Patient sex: M
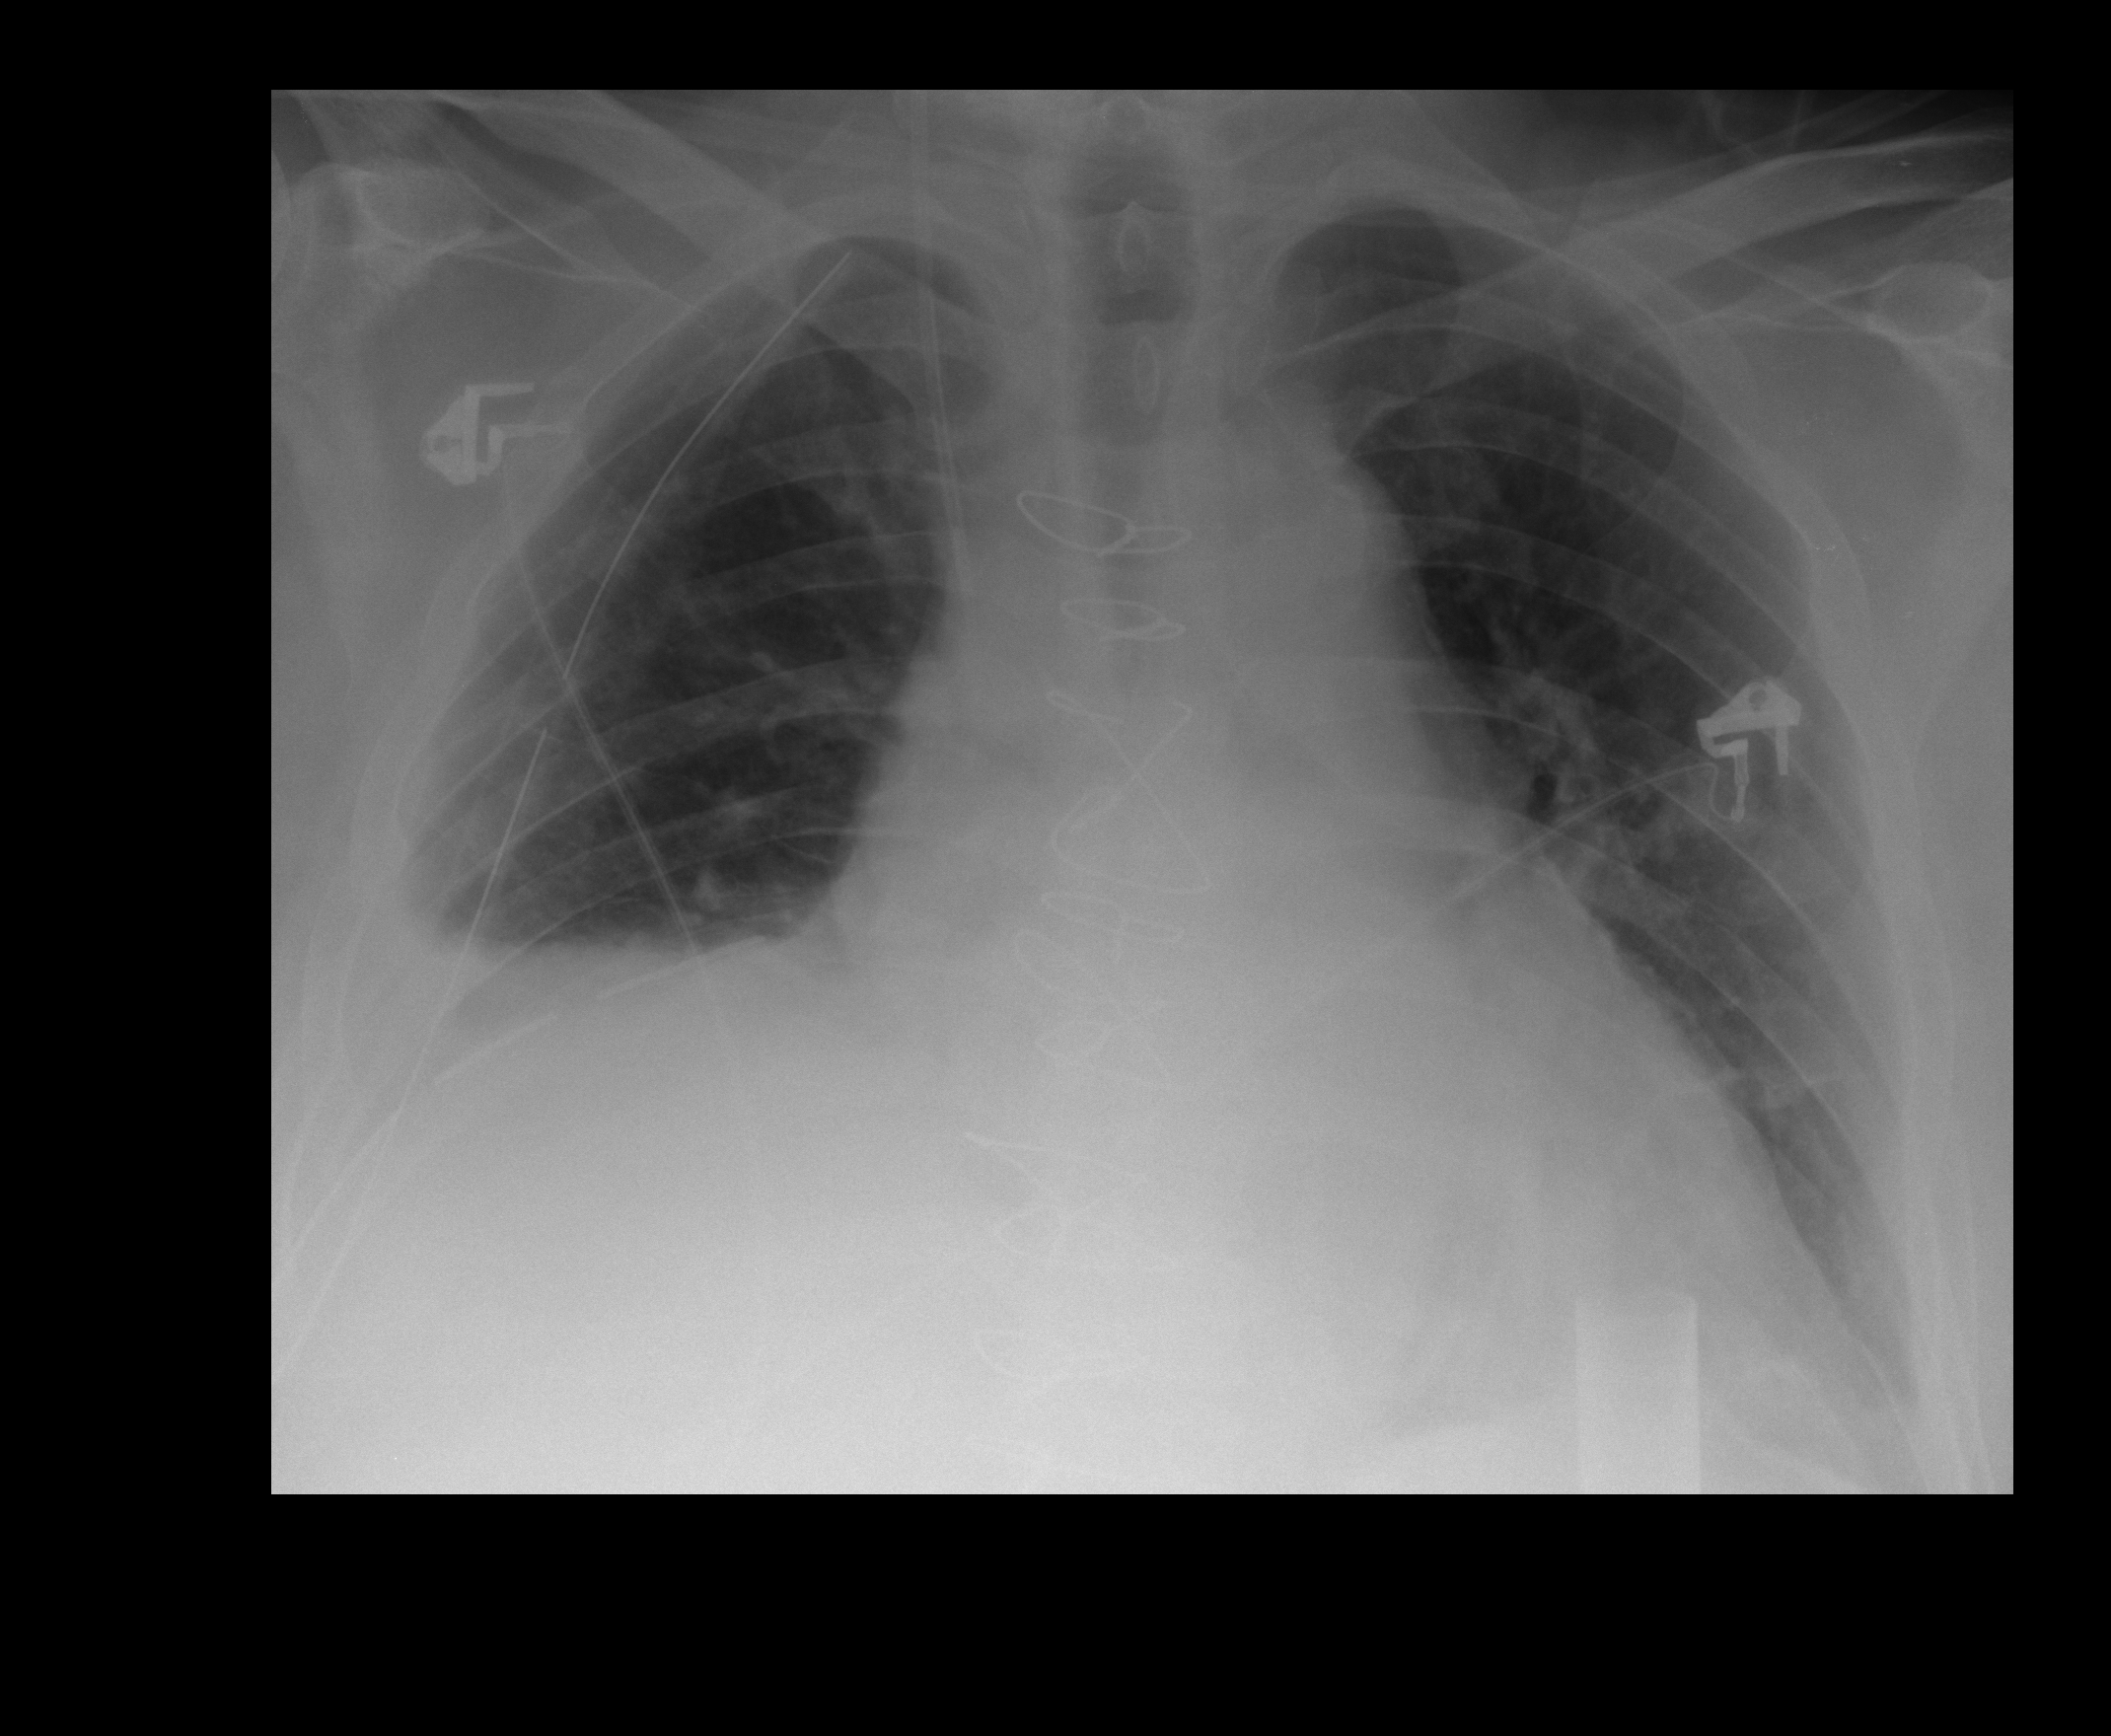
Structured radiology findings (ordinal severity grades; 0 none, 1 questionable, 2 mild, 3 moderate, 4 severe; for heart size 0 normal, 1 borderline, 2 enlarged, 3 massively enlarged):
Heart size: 2
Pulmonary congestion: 1
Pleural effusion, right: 3
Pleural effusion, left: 1
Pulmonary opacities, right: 0
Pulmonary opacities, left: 0
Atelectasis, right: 2
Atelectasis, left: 2